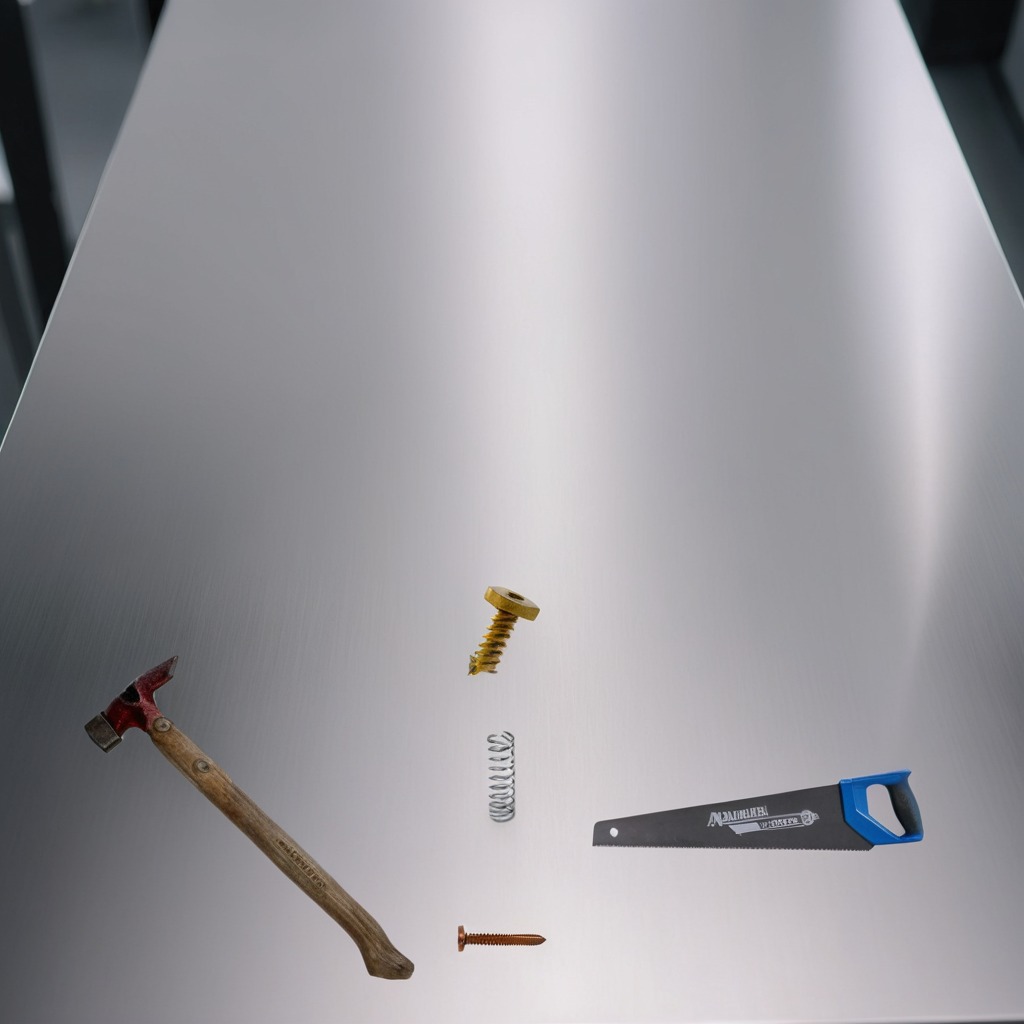
A machine screw, a hammer, an iron nail, a coiled metal spring, and a handheld metal saw are lying on the stainless steel table.